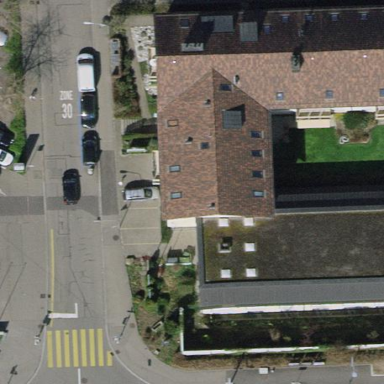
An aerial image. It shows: Gabled building with grey roof.